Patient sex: F
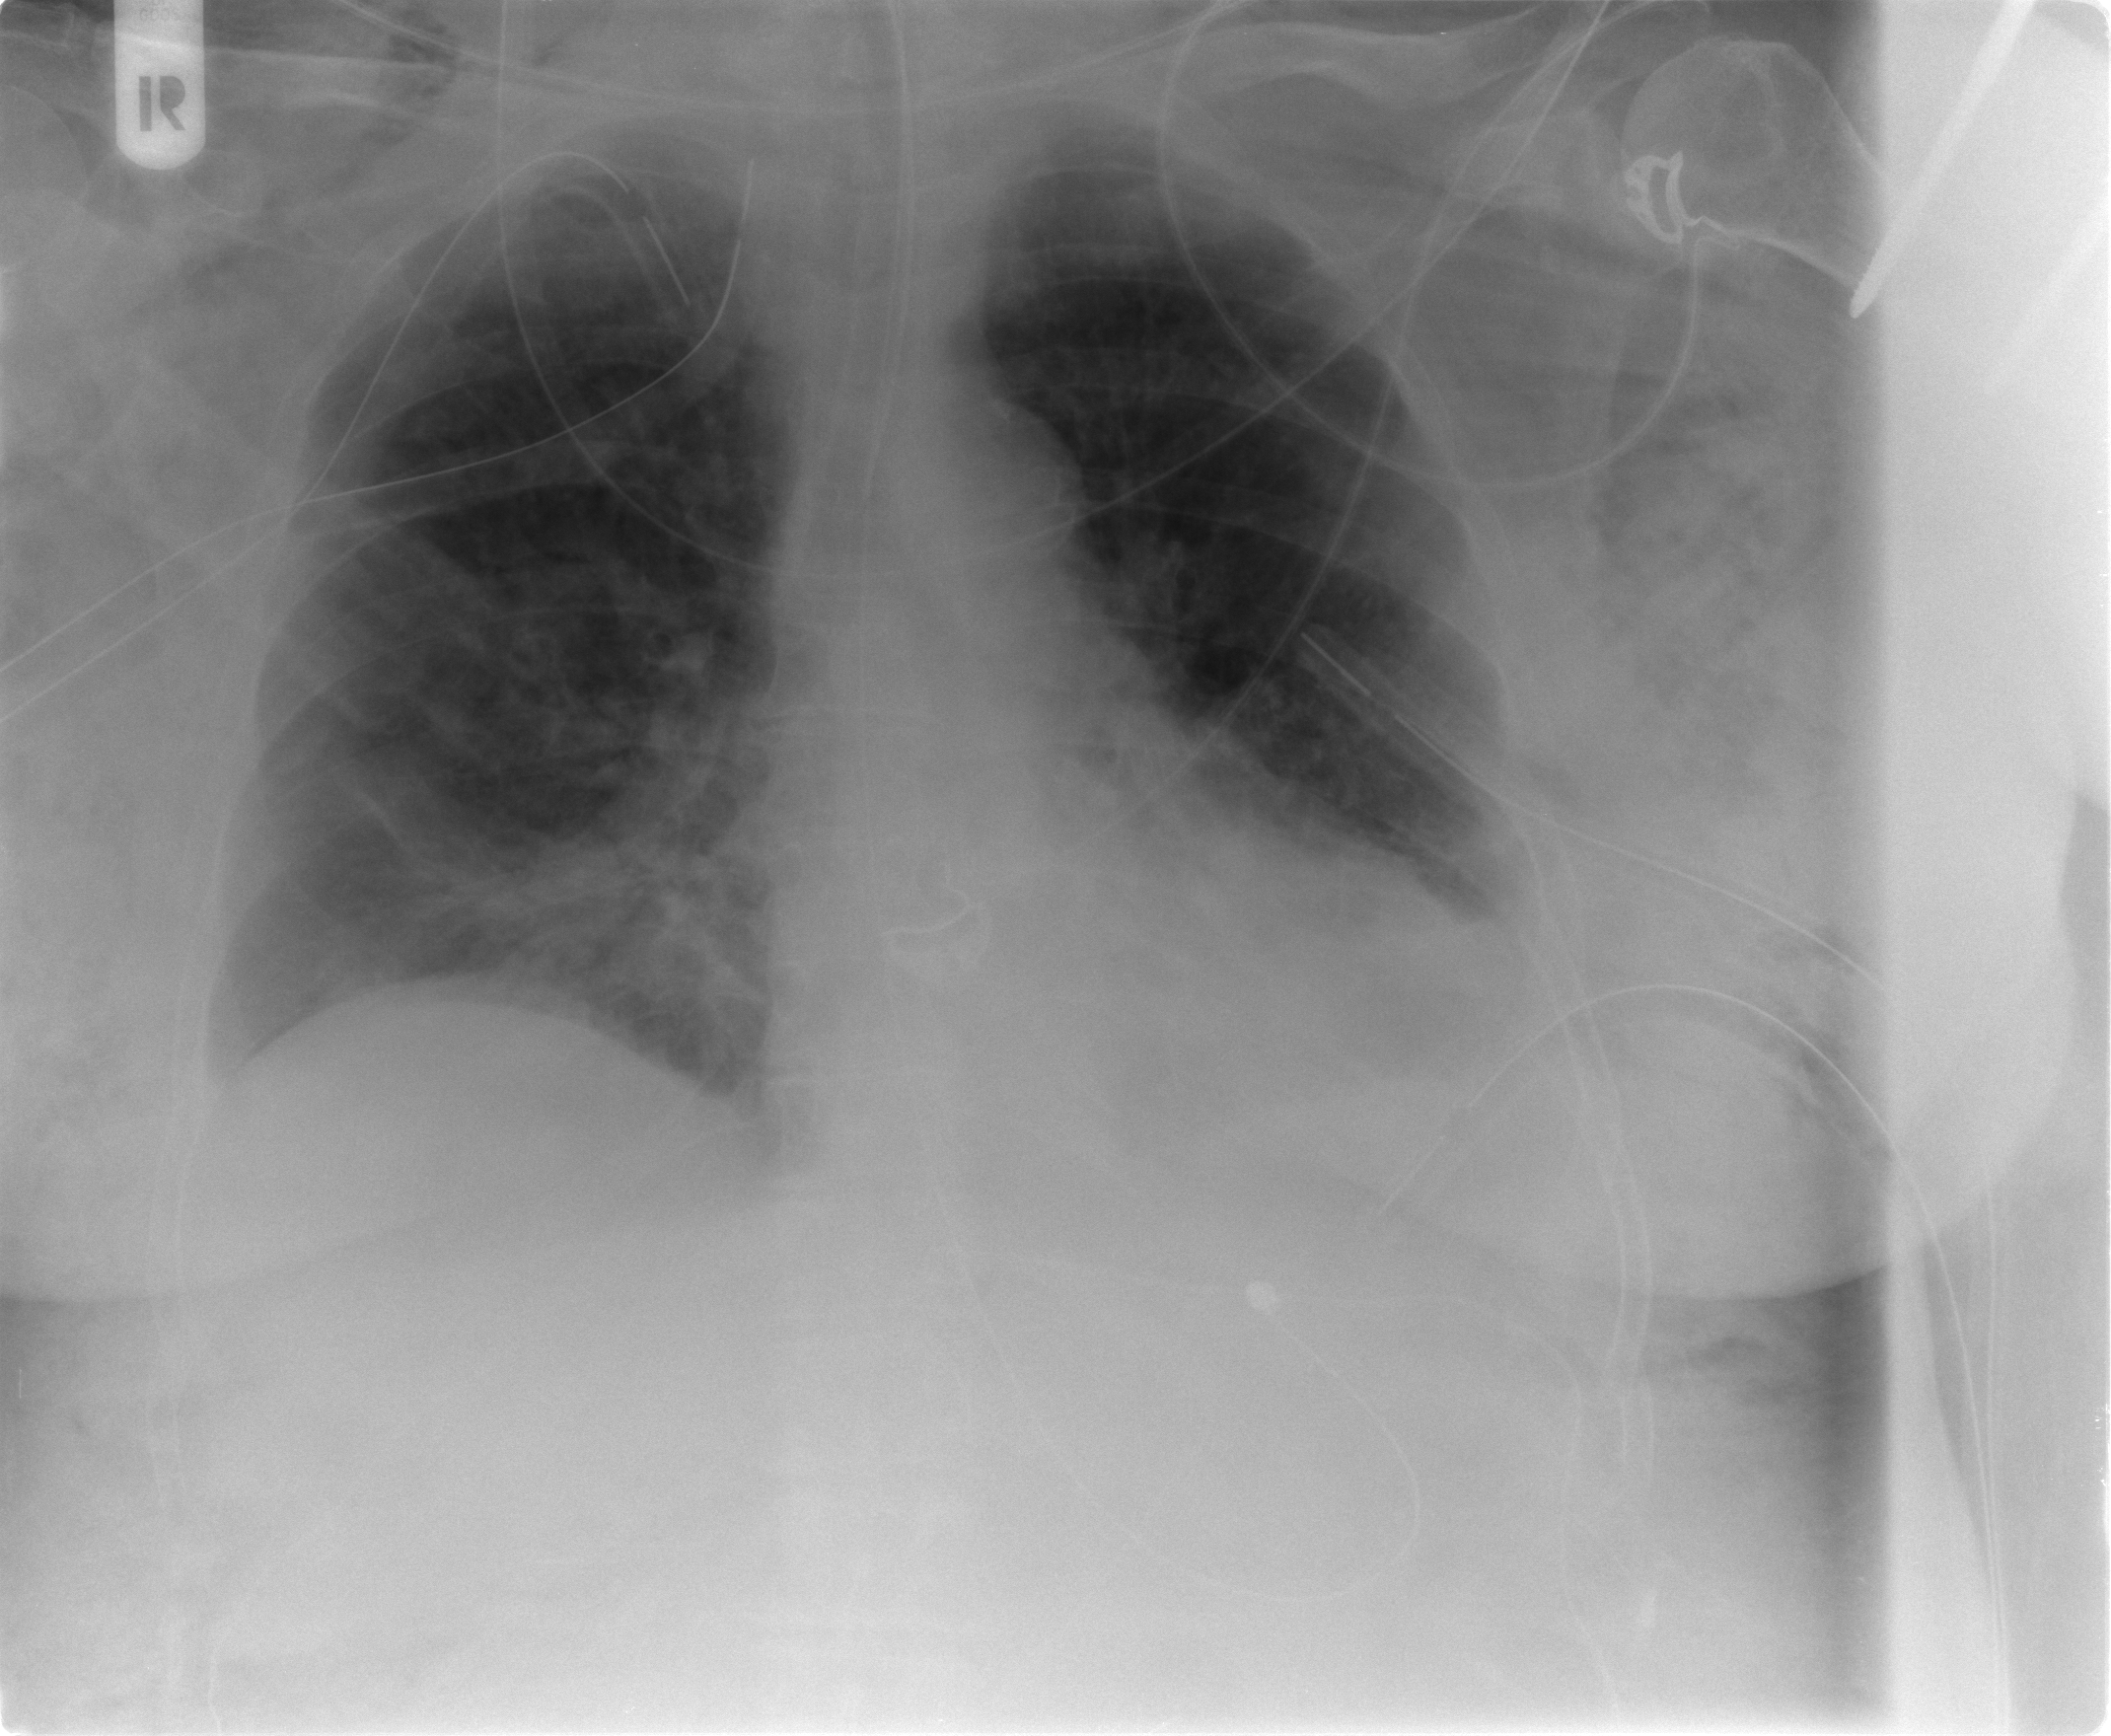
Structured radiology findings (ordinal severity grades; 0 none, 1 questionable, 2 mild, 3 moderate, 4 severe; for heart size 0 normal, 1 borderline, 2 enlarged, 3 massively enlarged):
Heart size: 1
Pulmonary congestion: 0
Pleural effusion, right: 0
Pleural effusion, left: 0
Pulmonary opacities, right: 1
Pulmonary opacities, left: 0
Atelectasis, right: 2
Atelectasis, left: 2